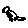
Label: bird